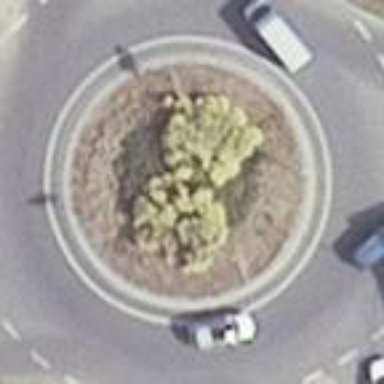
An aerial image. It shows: Secondary road with asphalt surface leading to roundabout.